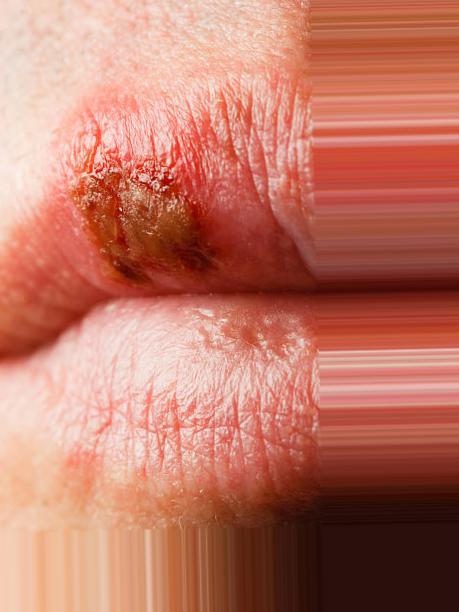
Condition: Mouth Ulcer